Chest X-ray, PA view. Patient: 62 years old, sex M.
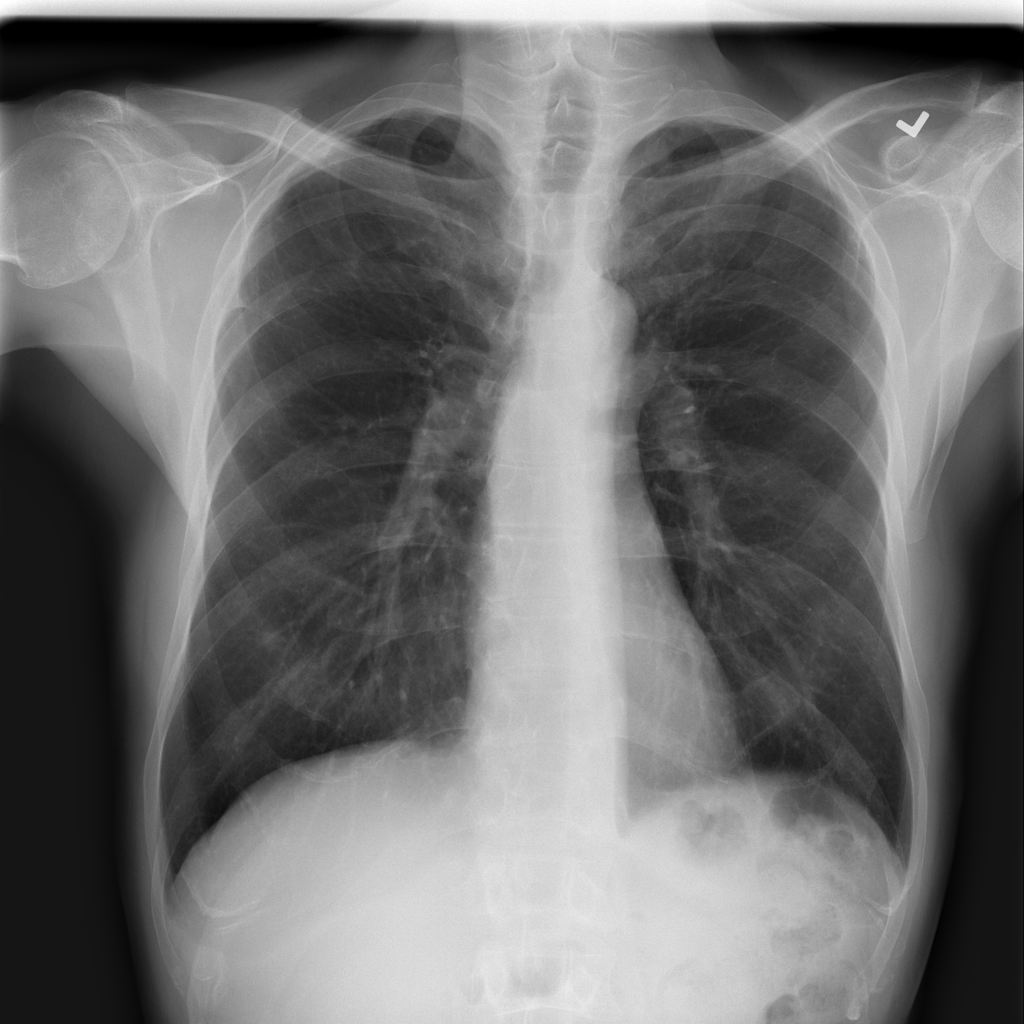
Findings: No Finding